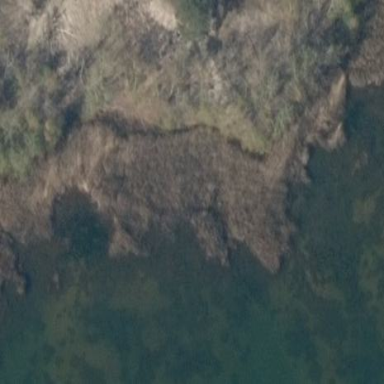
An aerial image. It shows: Reedbed in wetland area.